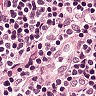
Metastatic tissue present: no